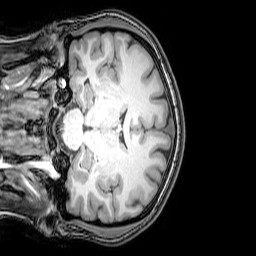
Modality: T1w
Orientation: coronal
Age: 25
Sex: female
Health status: healthy
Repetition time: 0.081 s
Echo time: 0.037 s